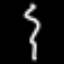
Label: squiggle